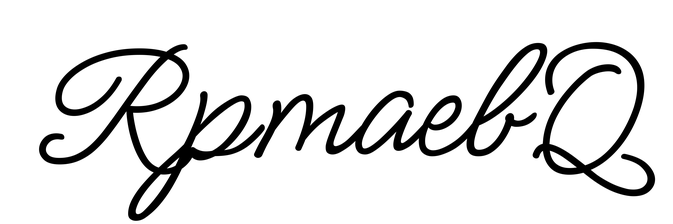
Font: MeowScript-Regular